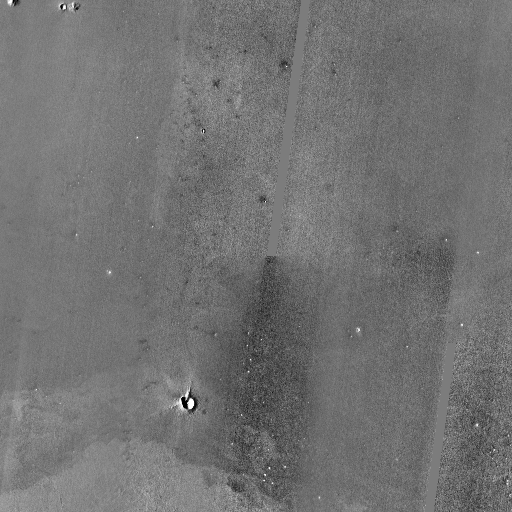
Crater classes present: Background, Other